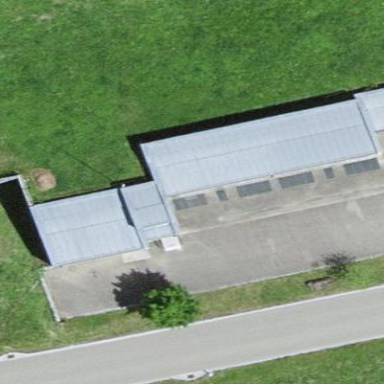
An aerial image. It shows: Service building housing transmission-level power substation.